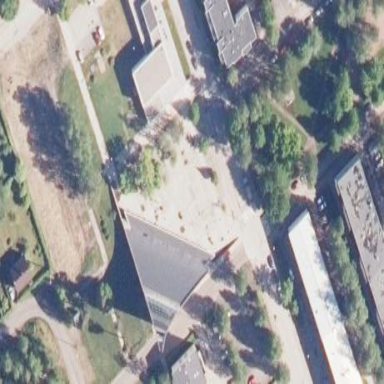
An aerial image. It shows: Building serving as place of worship.